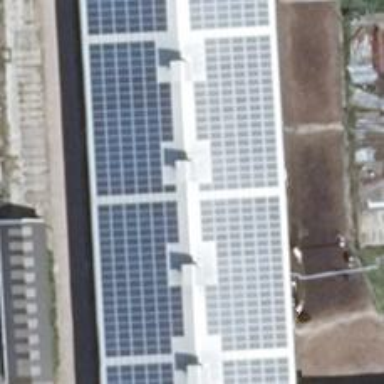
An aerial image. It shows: Small solar photovoltaic panel generator is producing electricity.